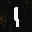
Label: 1